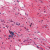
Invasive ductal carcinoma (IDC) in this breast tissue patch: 0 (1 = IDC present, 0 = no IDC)